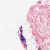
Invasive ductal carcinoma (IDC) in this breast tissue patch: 0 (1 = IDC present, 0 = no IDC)